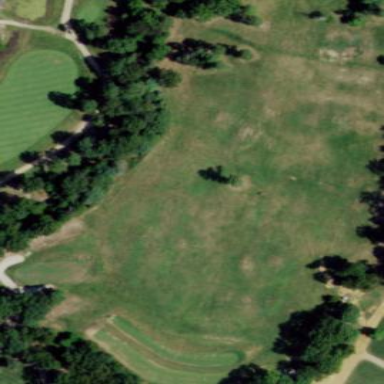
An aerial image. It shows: Driving range for golf practice.